Question: The background text in the status bar is still black. How do I change the color to white?
'''
// io8, swift, Xcode 6.0.1
override func viewDidLoad() {
super.viewDidLoad()
self.navigationController?.navigationBar.barTintColor = UIColor.blackColor()
self.navigationController?.navigationBar.titleTextAttributes = [NSForegroundColorAttributeName: UIColor.orangeColor()]
}
'''

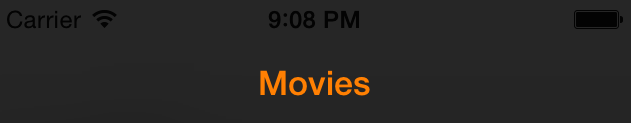
Answer: In 'AppDelegate.swift', in 'application(_:didFinishLaunchingWithOptions:)' I put the following:
'''
UINavigationBar.appearance().barTintColor = UIColor(red: 234.0/255.0, green: 46.0/255.0, blue: 73.0/255.0, alpha: 1.0)
UINavigationBar.appearance().tintColor = UIColor.white
UINavigationBar.appearance().titleTextAttributes = [NSAttributedString.Key.foregroundColor : UIColor.white]
'''
(For Swift 4 or earlier use 'NSAttributedStringKey' instead of 'NSAttributedString.Key')
For 'titleTextAttributes', the <URL> say:
> You can specify the font, text color, text shadow color, and text
shadow offset for the title in the text attributes dictionary